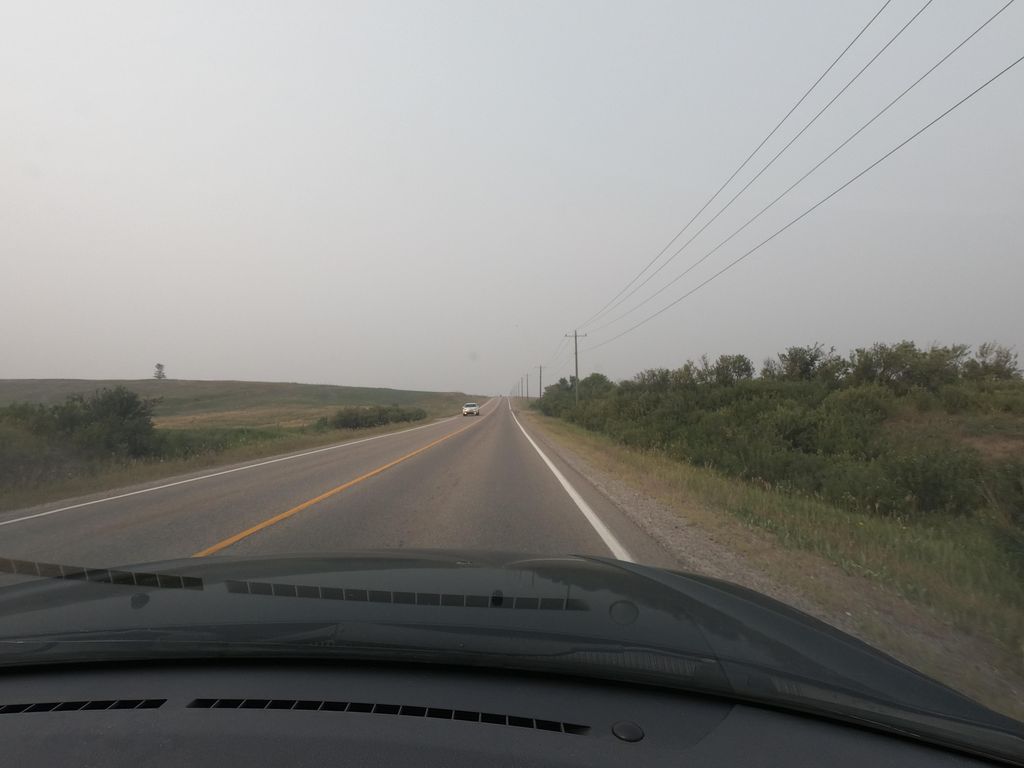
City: calgary